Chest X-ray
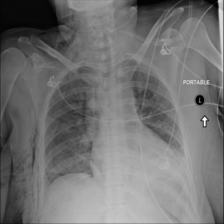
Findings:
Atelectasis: positive
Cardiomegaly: negative
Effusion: positive
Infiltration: negative
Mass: negative
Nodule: negative
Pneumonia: negative
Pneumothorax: negative
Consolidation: negative
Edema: negative
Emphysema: positive
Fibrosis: negative
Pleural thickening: negative
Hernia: negative